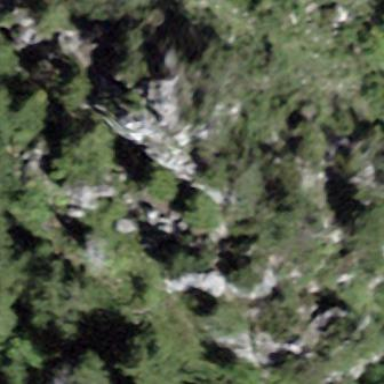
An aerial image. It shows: Landscape of bare rock.